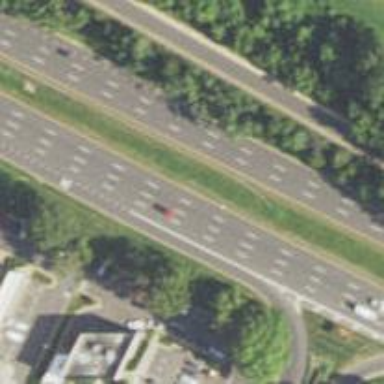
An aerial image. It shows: Motorway junction.